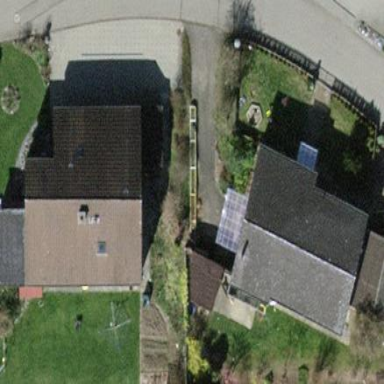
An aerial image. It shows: Detached building with gabled roof.